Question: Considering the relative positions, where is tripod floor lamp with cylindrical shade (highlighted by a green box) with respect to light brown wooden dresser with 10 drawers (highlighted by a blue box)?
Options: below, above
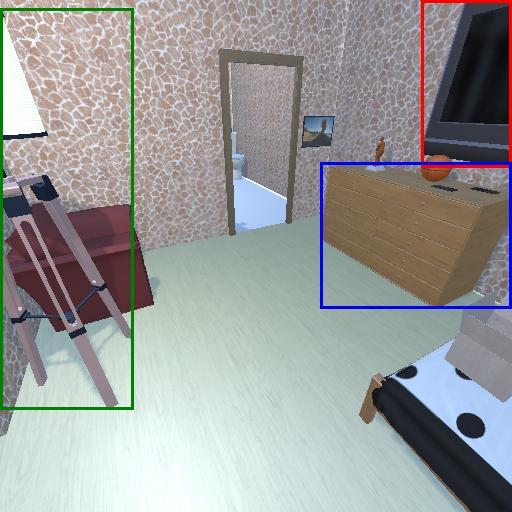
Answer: below